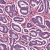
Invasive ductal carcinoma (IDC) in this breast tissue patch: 1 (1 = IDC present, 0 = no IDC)